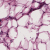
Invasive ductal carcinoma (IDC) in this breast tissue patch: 0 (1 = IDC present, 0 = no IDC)